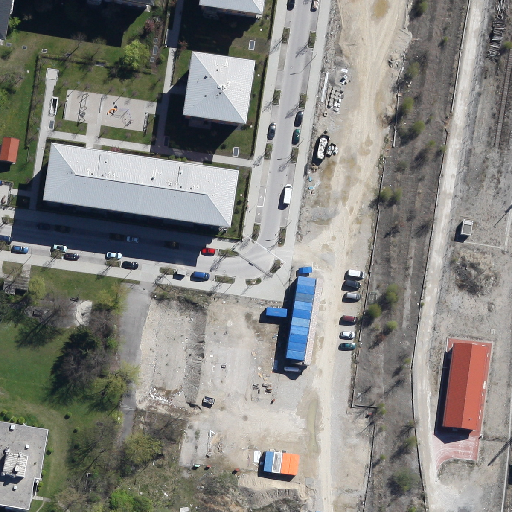
Referring expression: van in the parking area